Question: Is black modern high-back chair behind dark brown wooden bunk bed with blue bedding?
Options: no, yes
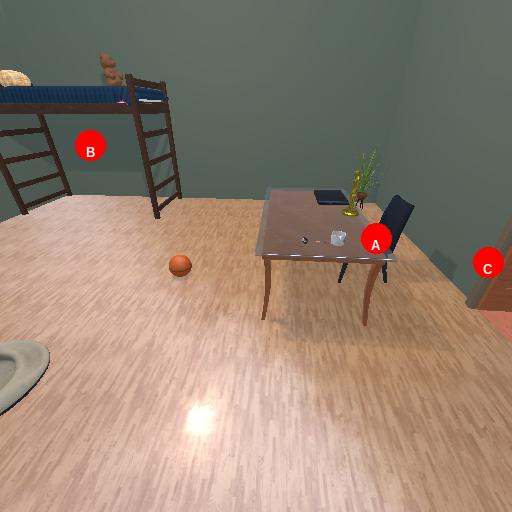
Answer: no